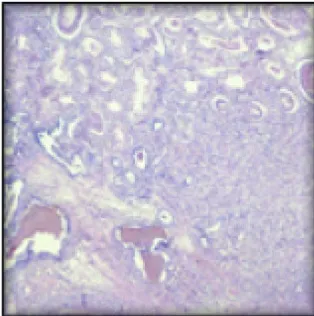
Testis infiltrated by RCC (A,B,C,D) - testicular parenchyma with seminiferous tubules is seen on the right side of the field. Left side shows the tumor.
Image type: pathology (h&e)